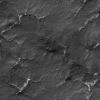
Atmospheric dust classification: not_dusty